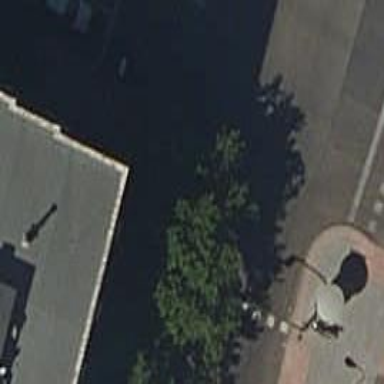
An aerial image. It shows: Road with traffic signals.